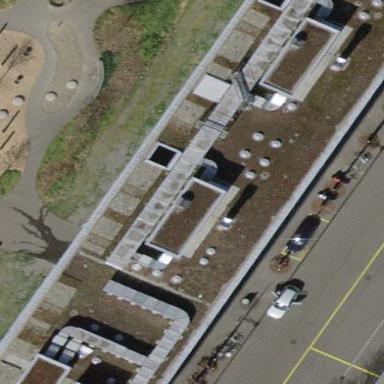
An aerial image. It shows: Flat-roofed residential building with gray roof.